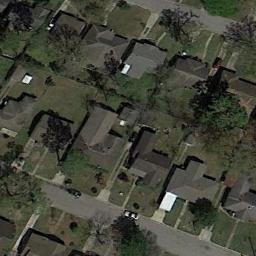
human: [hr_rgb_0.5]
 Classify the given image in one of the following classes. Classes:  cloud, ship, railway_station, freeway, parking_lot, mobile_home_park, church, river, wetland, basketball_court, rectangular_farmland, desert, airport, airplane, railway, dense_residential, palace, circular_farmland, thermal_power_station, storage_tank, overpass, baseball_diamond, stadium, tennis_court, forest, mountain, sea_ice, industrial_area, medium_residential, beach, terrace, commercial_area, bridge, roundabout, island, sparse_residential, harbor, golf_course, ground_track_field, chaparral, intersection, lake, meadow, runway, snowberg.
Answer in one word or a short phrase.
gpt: medium_residential